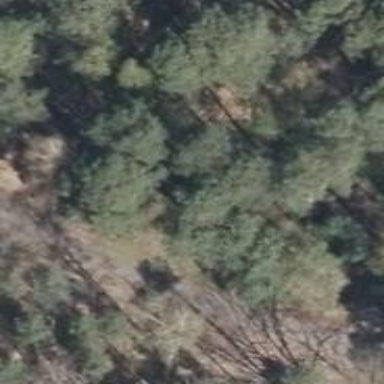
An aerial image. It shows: Track with grade3 tracktype.